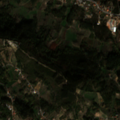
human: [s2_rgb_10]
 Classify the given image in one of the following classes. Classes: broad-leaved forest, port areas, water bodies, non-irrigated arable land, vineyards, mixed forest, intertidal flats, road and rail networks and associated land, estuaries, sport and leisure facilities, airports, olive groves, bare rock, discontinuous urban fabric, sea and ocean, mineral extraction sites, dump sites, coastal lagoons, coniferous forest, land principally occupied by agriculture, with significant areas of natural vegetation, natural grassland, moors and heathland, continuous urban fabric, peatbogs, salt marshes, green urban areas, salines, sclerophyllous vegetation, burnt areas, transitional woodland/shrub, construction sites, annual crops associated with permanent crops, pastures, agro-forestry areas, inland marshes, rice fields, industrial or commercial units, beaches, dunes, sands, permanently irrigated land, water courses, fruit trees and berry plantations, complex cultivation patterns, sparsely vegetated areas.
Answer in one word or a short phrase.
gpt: discontinuous urban fabric, complex cultivation patterns, land principally occupied by agriculture, with significant areas of natural vegetation, broad-leaved forest, mixed forest